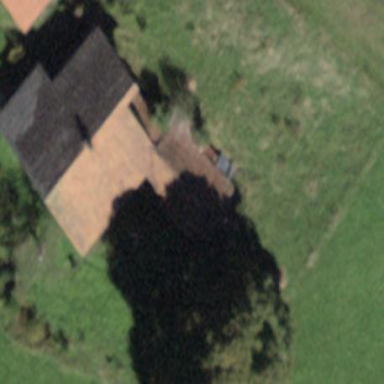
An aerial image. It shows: Farm building.